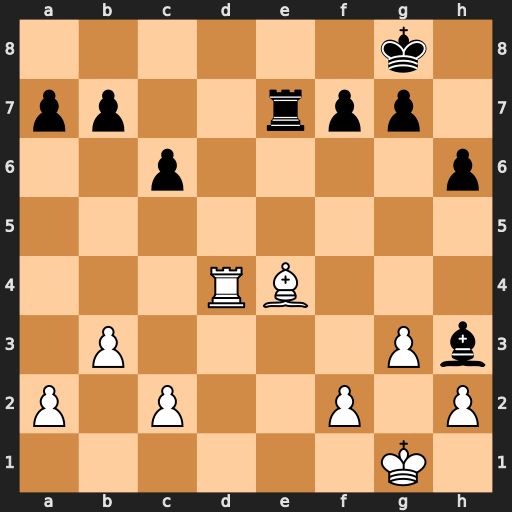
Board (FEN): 6k1/pp2rpp1/2p4p/8/3RB3/1P4Pb/P1P2P1P/6K1
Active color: w
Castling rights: -
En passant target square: -
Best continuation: Rd8+ Re8 Rxe8#